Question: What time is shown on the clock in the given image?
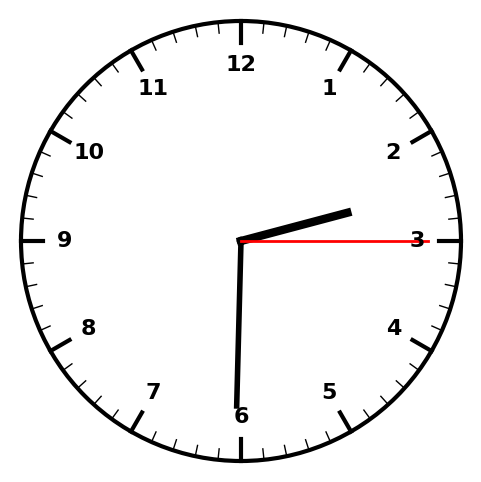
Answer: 02:30:15